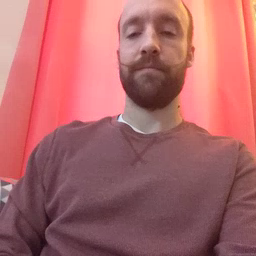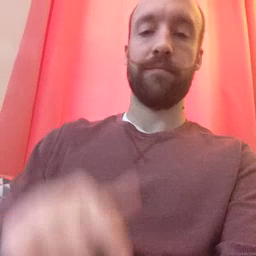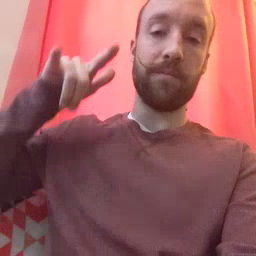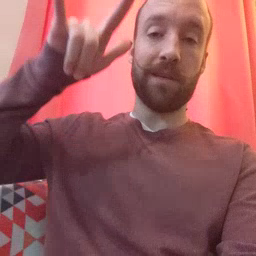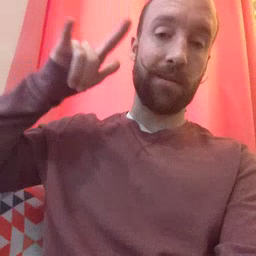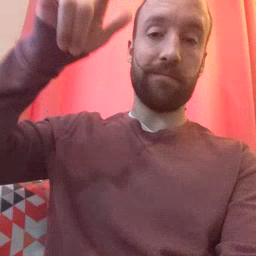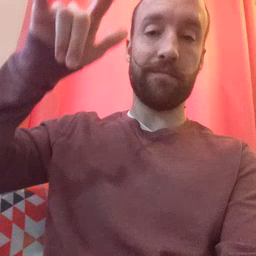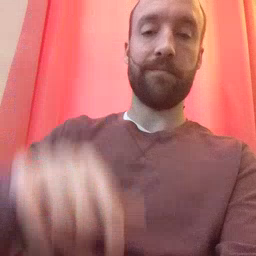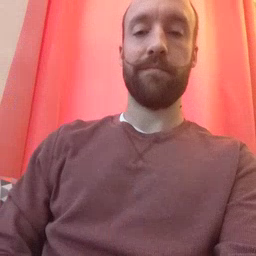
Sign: airplane